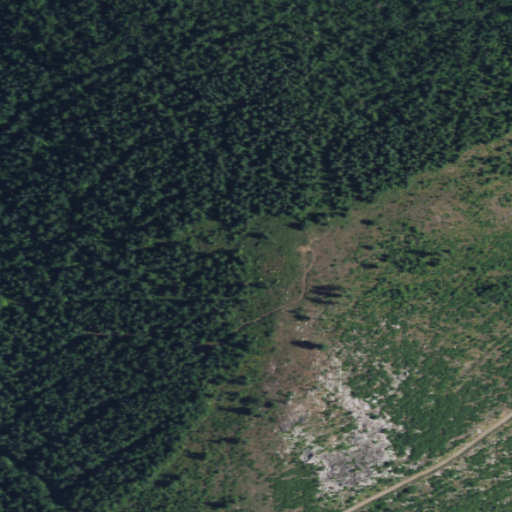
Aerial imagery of mountain in Washington named Round Top Mountain containing evergreen forest and shrub